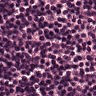
Metastatic tissue present: no